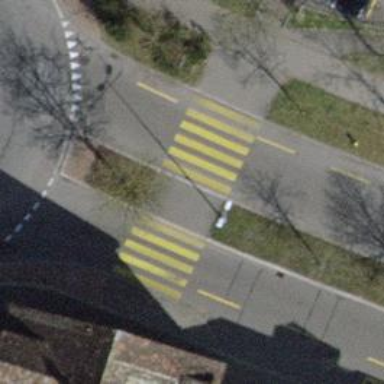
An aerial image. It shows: Uncontrolled zebra crossing with central island.